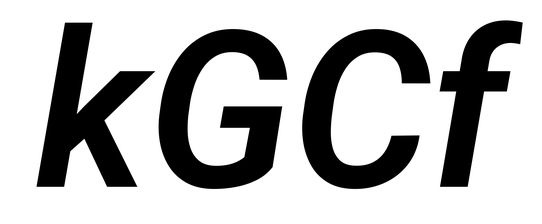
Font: Roboto-Italic_SemiBold_Italic